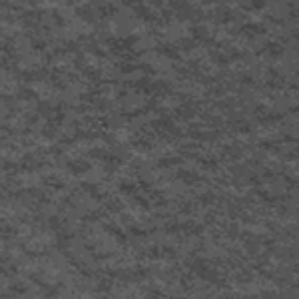
Label: frost